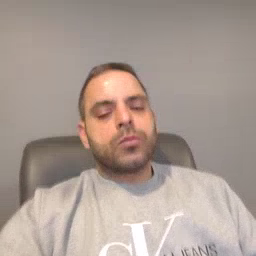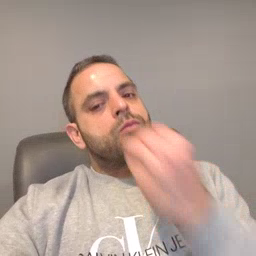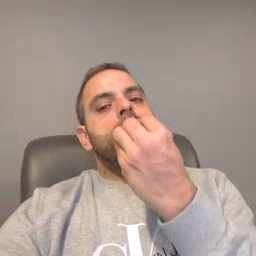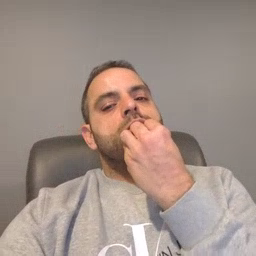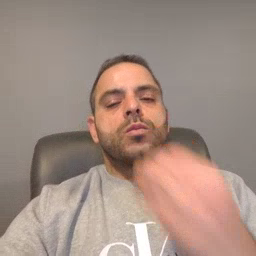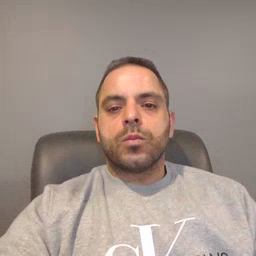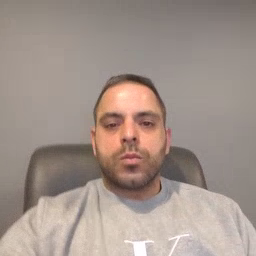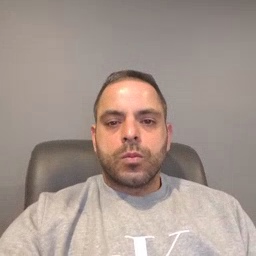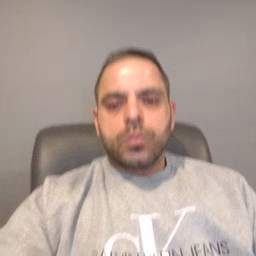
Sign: food